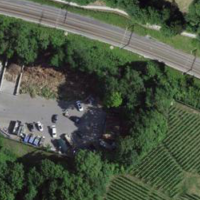
EUNIS habitat code: 40
Species observed at this site:
Neottia ovata